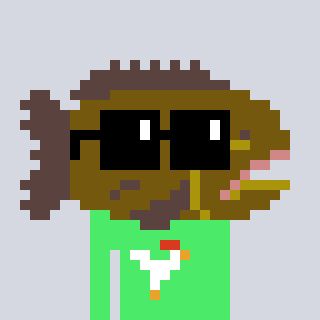
a pixel art character with square black sunglasses, a grouper-shaped head and a teal-colored body on a cool background